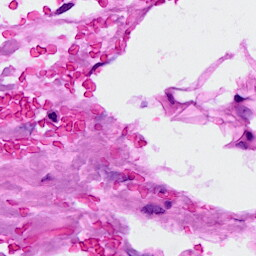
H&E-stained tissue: Breast